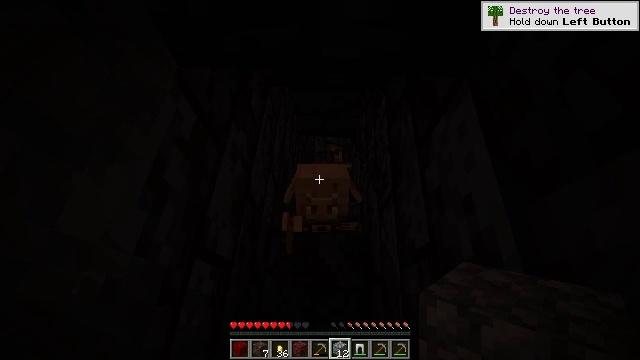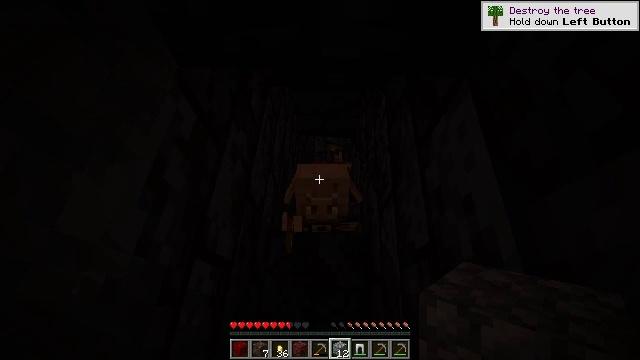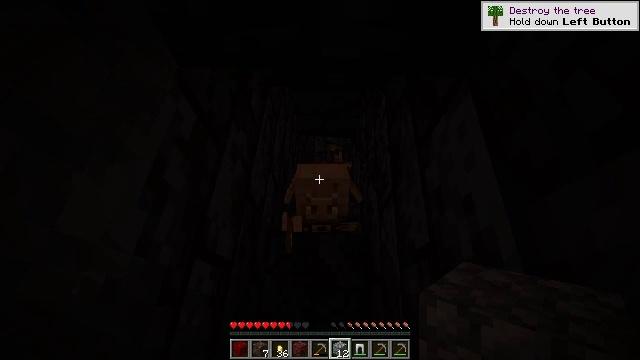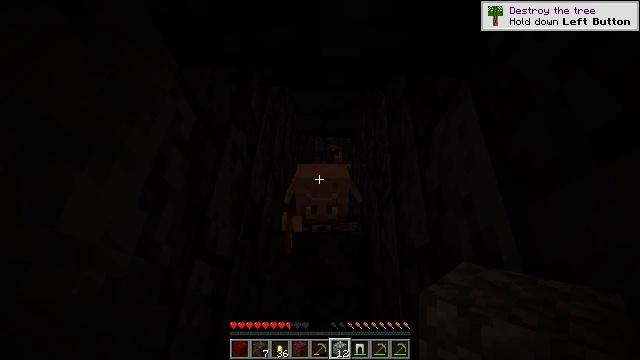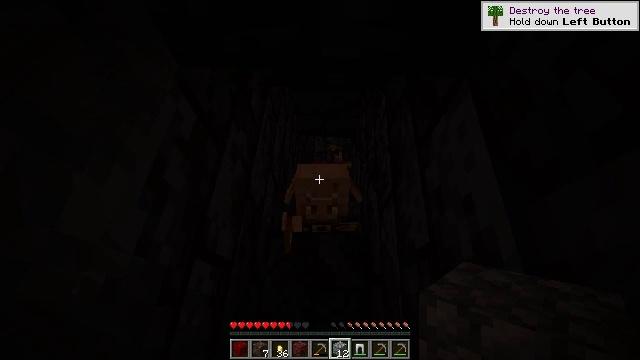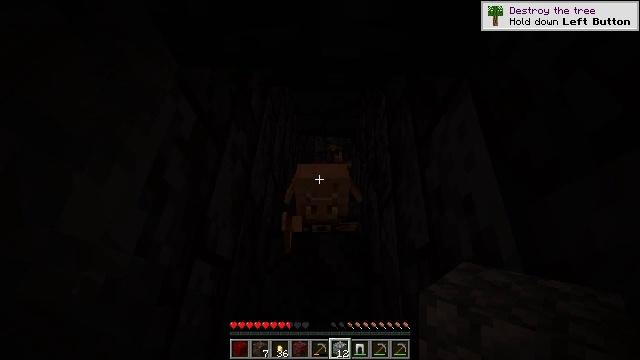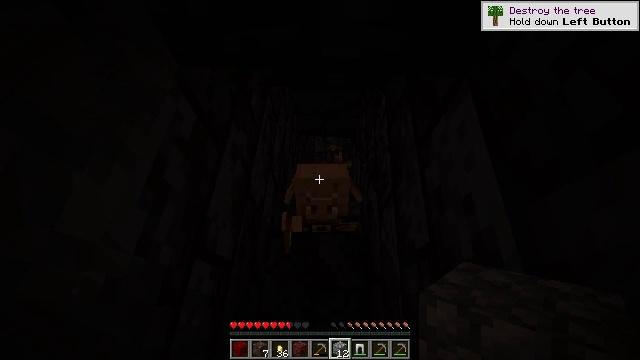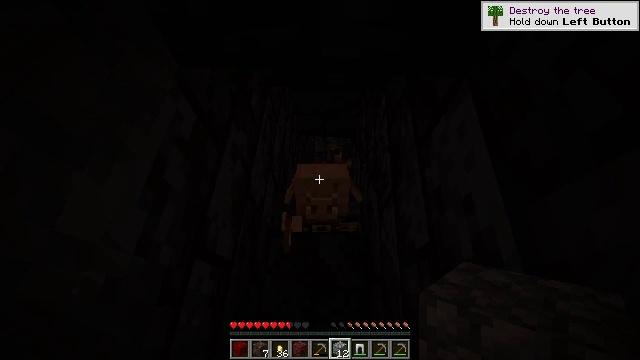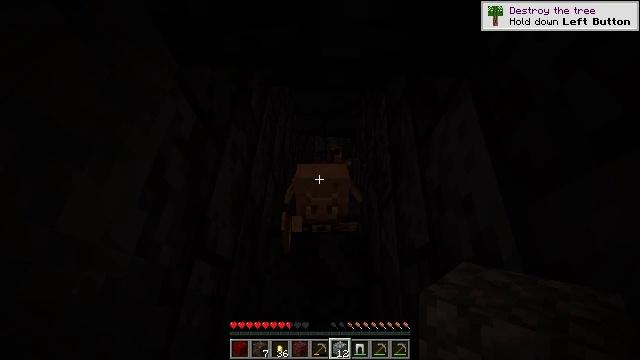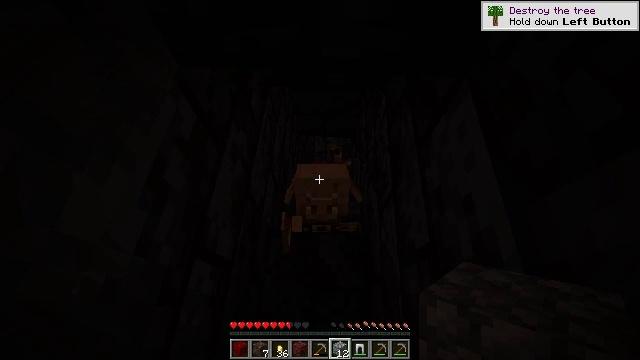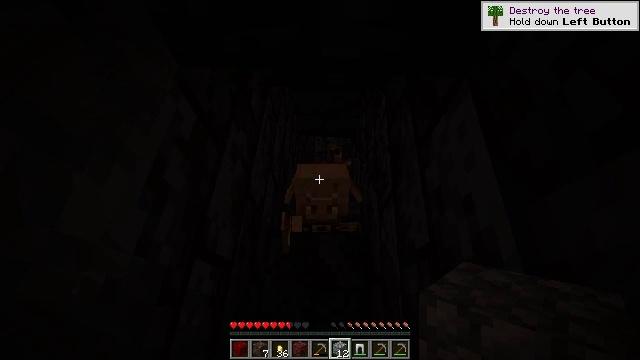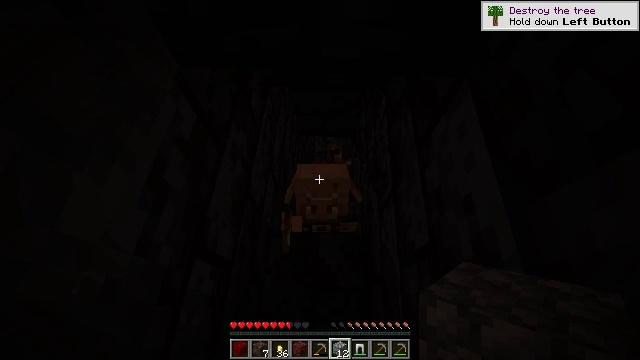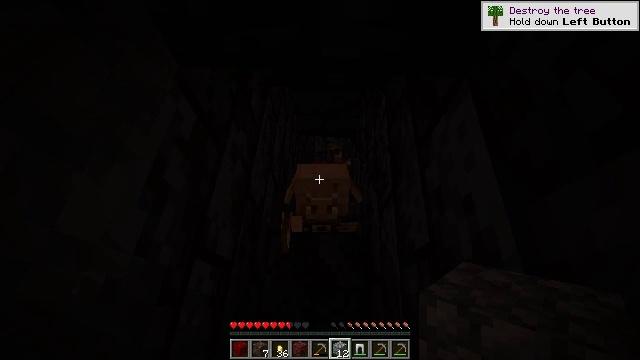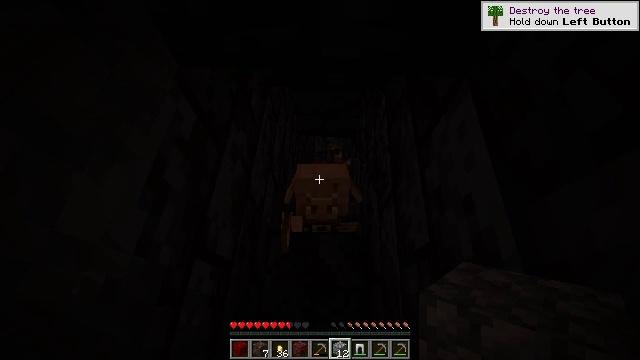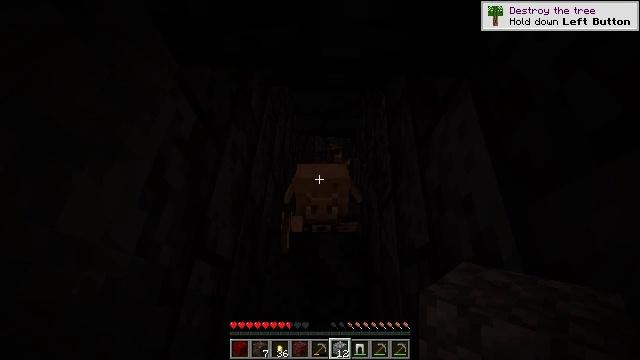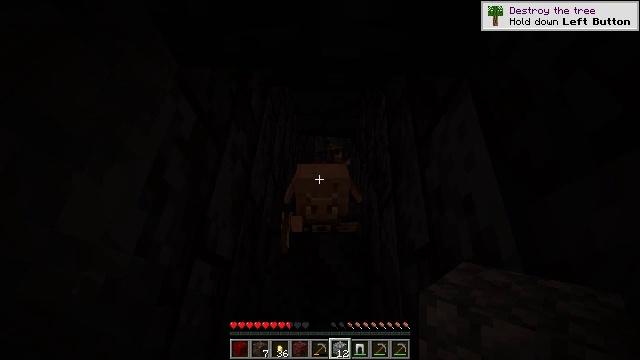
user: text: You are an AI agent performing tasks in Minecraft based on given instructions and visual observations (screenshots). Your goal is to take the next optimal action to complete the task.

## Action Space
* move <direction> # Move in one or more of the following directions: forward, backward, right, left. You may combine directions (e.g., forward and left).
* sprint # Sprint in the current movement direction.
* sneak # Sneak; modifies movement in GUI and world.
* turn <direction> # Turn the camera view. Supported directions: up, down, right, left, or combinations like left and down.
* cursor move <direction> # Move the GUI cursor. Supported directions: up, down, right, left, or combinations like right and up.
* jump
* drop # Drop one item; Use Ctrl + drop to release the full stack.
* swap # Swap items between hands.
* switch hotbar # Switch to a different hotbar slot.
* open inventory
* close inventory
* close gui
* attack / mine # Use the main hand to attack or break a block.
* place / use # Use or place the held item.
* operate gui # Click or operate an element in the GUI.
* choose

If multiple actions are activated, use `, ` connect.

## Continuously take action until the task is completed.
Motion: motion action
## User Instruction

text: Hunt the piglin brute.
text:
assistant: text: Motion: no_op
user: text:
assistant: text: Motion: no_op
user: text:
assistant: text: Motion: no_op
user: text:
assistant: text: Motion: no_op
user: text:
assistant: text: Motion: no_op
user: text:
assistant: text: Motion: no_op
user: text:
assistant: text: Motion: no_op
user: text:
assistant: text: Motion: no_op
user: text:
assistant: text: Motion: no_op
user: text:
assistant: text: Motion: no_op
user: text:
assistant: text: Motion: no_op
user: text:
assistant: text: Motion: no_op
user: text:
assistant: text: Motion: no_op
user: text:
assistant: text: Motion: no_op
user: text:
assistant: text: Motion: no_op
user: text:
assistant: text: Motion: no_op
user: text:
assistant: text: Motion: no_op
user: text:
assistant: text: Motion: no_op
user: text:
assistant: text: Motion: no_op
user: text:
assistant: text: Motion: no_op
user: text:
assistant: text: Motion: no_op
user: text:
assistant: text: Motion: no_op
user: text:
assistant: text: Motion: no_op
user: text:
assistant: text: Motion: no_op
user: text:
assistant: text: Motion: no_op
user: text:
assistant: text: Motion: no_op
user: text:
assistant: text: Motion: no_op
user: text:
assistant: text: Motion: no_op
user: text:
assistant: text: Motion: no_op
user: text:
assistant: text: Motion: no_op